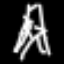
Label: The Eiffel Tower